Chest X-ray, PA view. Patient: 34 years old, sex M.
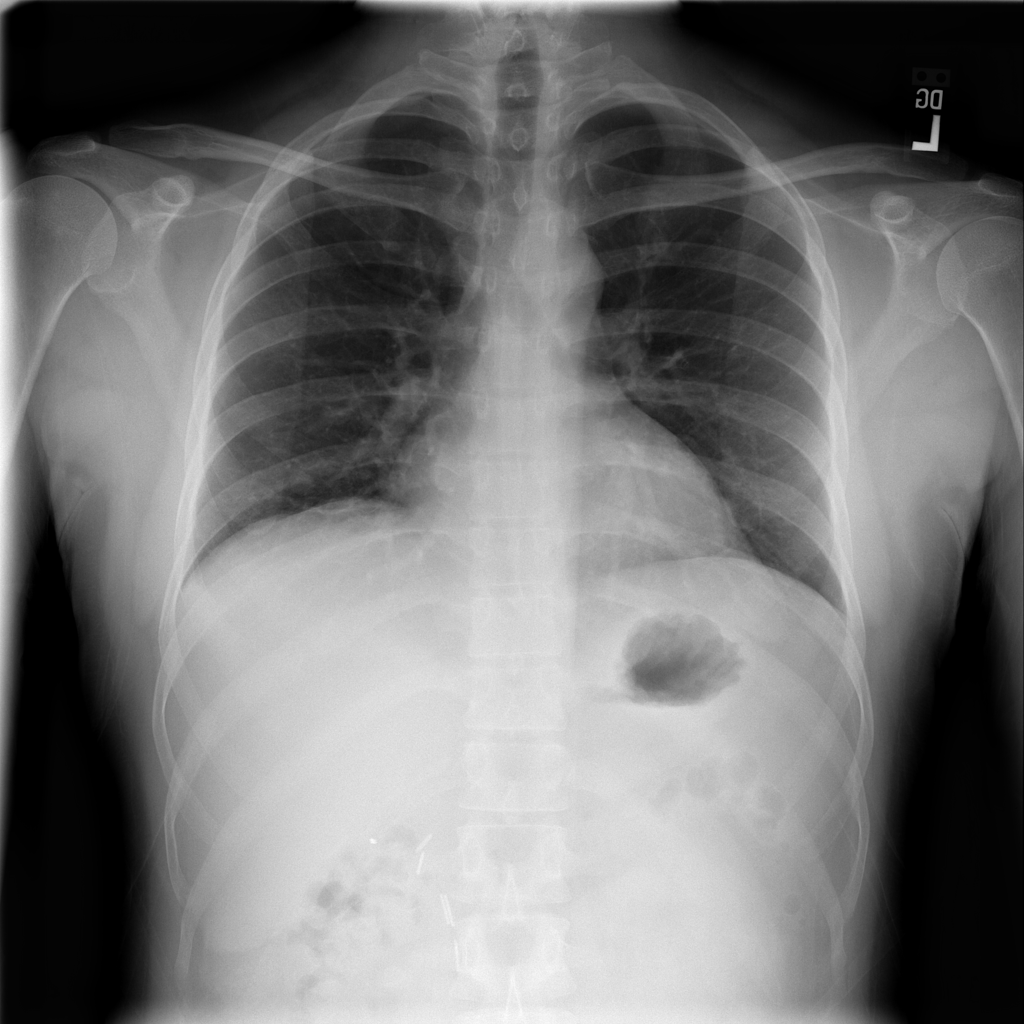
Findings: Atelectasis, Nodule